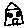
Label: house